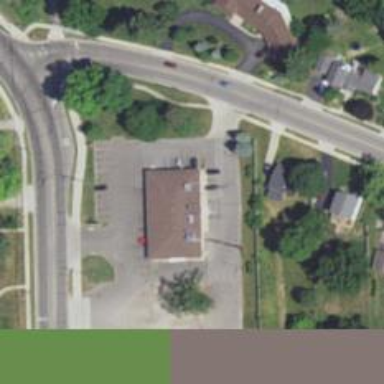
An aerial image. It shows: Convenience shop.